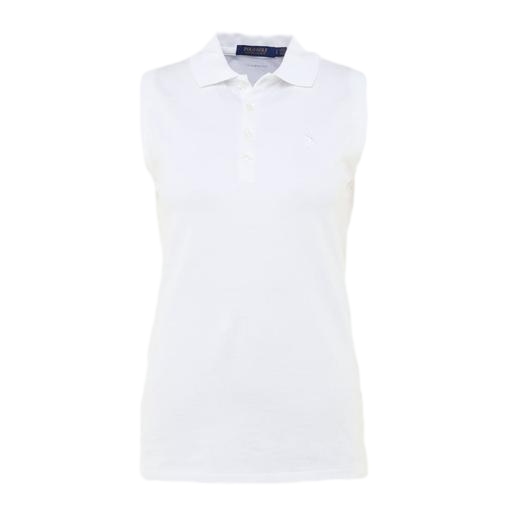
sleeveless polo shirt, sleeveless polo, blue court central sleeveless polo shirt, white background